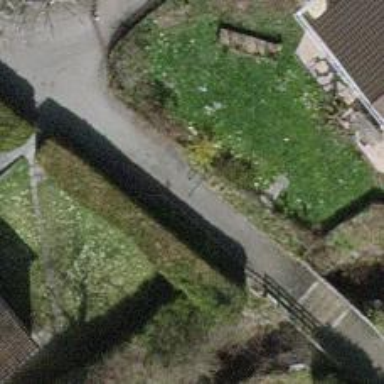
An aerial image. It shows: Swing gate.